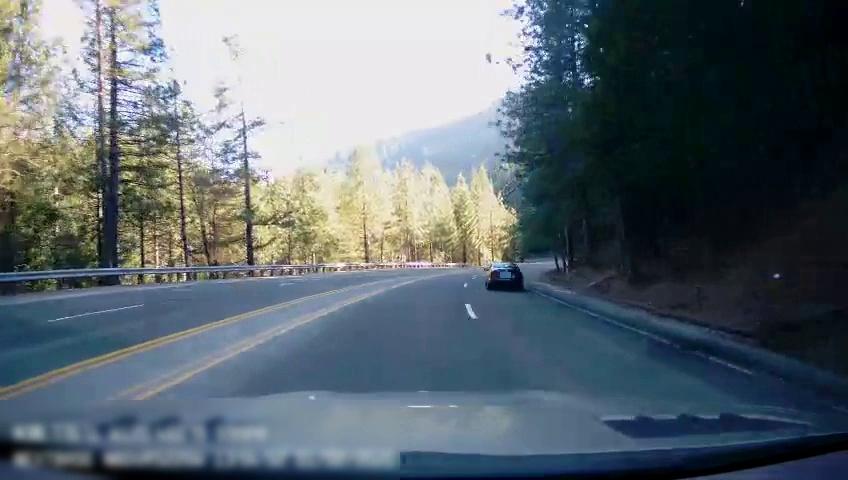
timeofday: Day
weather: Sunny
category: Drivable Space
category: Vehicles | Car
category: Lanes | Opposite Lane
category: Lanes | Alternate Lane
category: Lanes | Current Lane
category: Lanes | Opposite Lane
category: Lanes | Current Lane
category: Lanes | Alternate Lane
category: Lanes | Opposite Lane